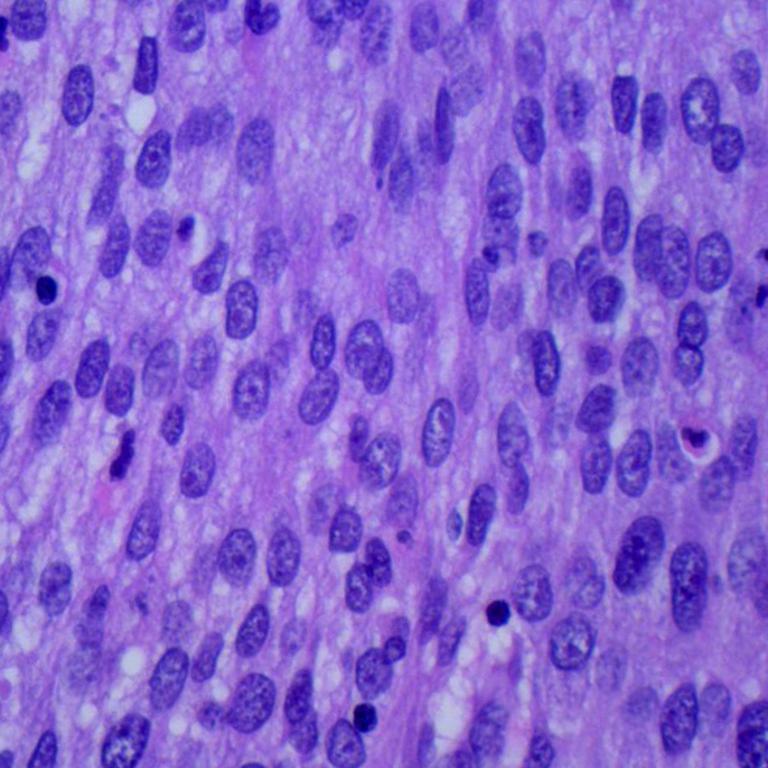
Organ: lung
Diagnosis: squamous carcinomas